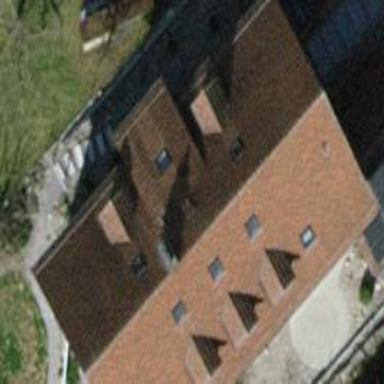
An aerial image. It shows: Gabled roof on building that houses apartments.